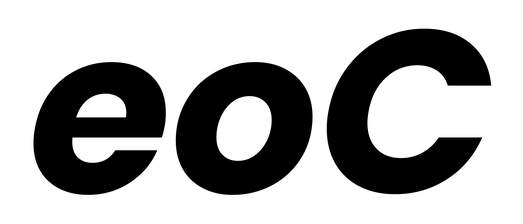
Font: Poppins-BoldItalic